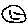
Label: smiley face